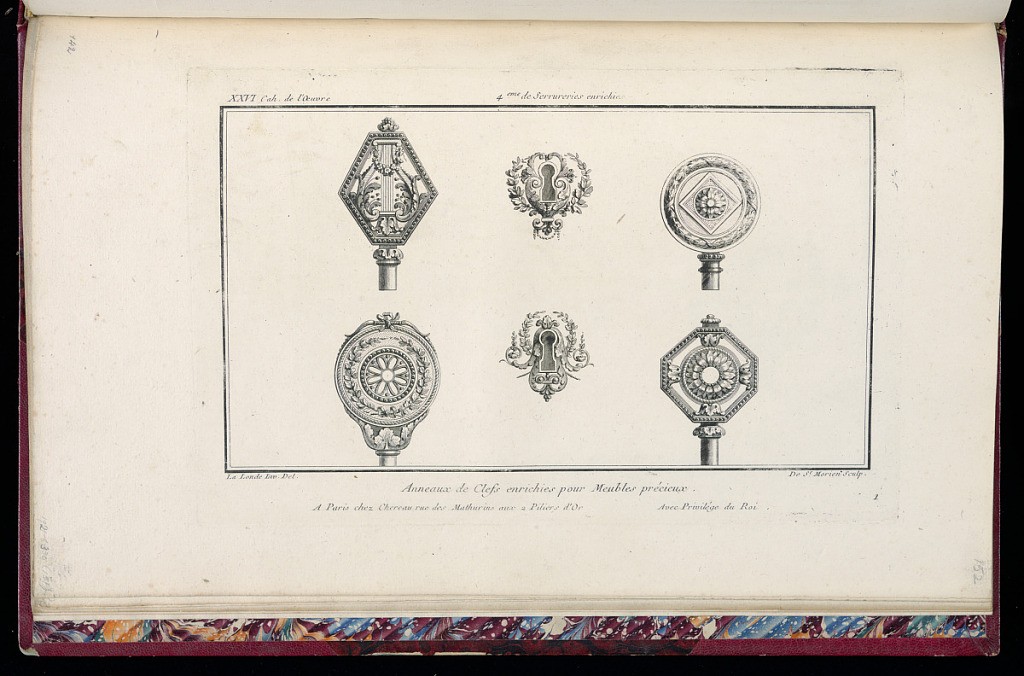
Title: Anneaux de Clefs enrichies pour Meubles précieux
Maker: Richard de Lalonde, French, active 1780–96
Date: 1775-1784
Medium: Etching on off-white laid paper
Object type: Print
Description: Designs for four key tops and two key ports. The one at top left is hexagonal and features a harp within; the one at top right is circular and has a rosette set in a lozenge in the center; the one at lower left is round and has bands of ribbon twist, branches with leaves, and bead course around a central rosette; the one at lower right is octagonal with a bead course frame and a rosette within. The plate is signed and numbered.